Aerial crown-view tile of a tropical tree (Barro Colorado Island, Panama), acquired 20241112:
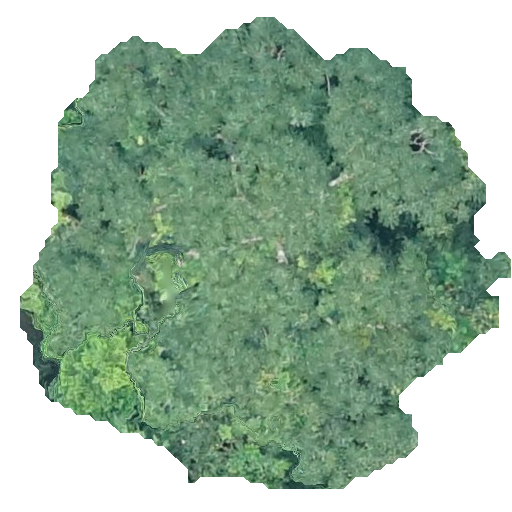
Species: Trattinnickia aspera
GBIF accepted scientific name: Trattinnickia aspera
Crown area: 255.546 m²